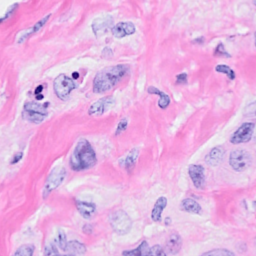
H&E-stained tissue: Breast